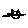
Label: cat